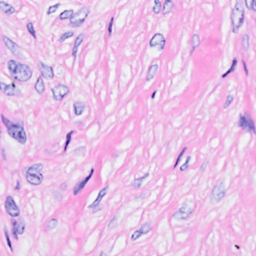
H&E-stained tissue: Breast